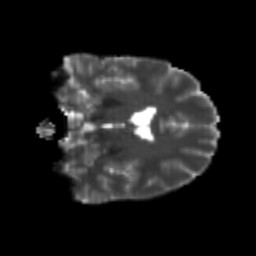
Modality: T2w
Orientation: coronal
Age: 22
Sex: male
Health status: healthy
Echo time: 0.074 s